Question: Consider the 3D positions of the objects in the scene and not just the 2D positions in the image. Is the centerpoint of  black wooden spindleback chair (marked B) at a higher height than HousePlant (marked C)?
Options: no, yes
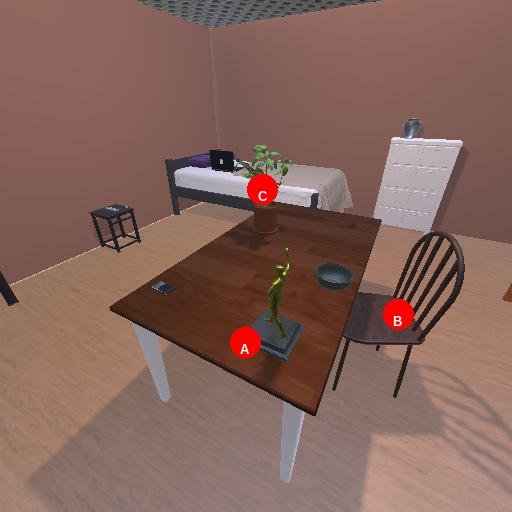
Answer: no